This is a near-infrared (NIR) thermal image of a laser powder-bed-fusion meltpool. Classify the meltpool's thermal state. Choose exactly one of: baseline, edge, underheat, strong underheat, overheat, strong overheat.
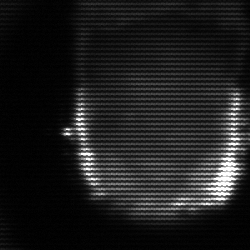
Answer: baseline